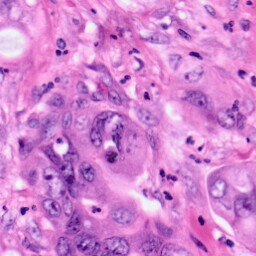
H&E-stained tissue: Pancreatic